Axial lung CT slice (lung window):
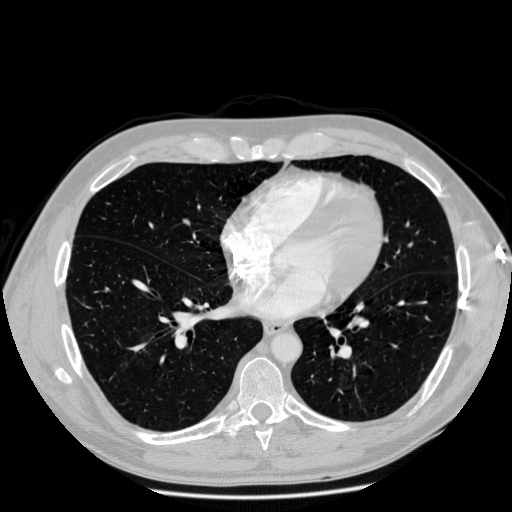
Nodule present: no